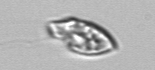
Label: Katodinium_or_Torodinium